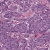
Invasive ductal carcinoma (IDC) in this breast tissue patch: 1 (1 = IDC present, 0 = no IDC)